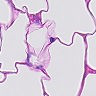
Metastatic tissue present: no